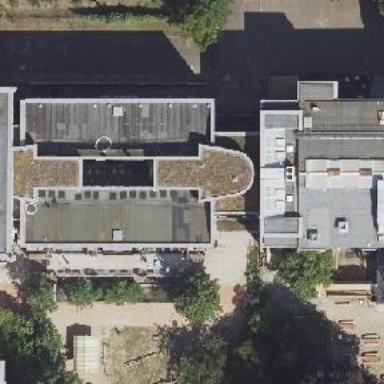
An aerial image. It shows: Kindergarten building.